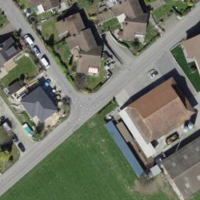
EUNIS habitat code: 54
Species observed at this site:
Geranium pyrenaicum
Argentina anserina
Sambucus nigra
Lamium maculatum
Tanacetum parthenium
Centaurea scabiosa
Ajuga reptans
Petasites albus
Knautia arvensis
Veronica persica
Bellis perennis
Prunus spinosa
Malva sylvestris
Equisetum hyemale
Achillea millefolium